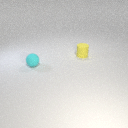
small cyan rubber sphere to the left of small yellow rubber cylinder